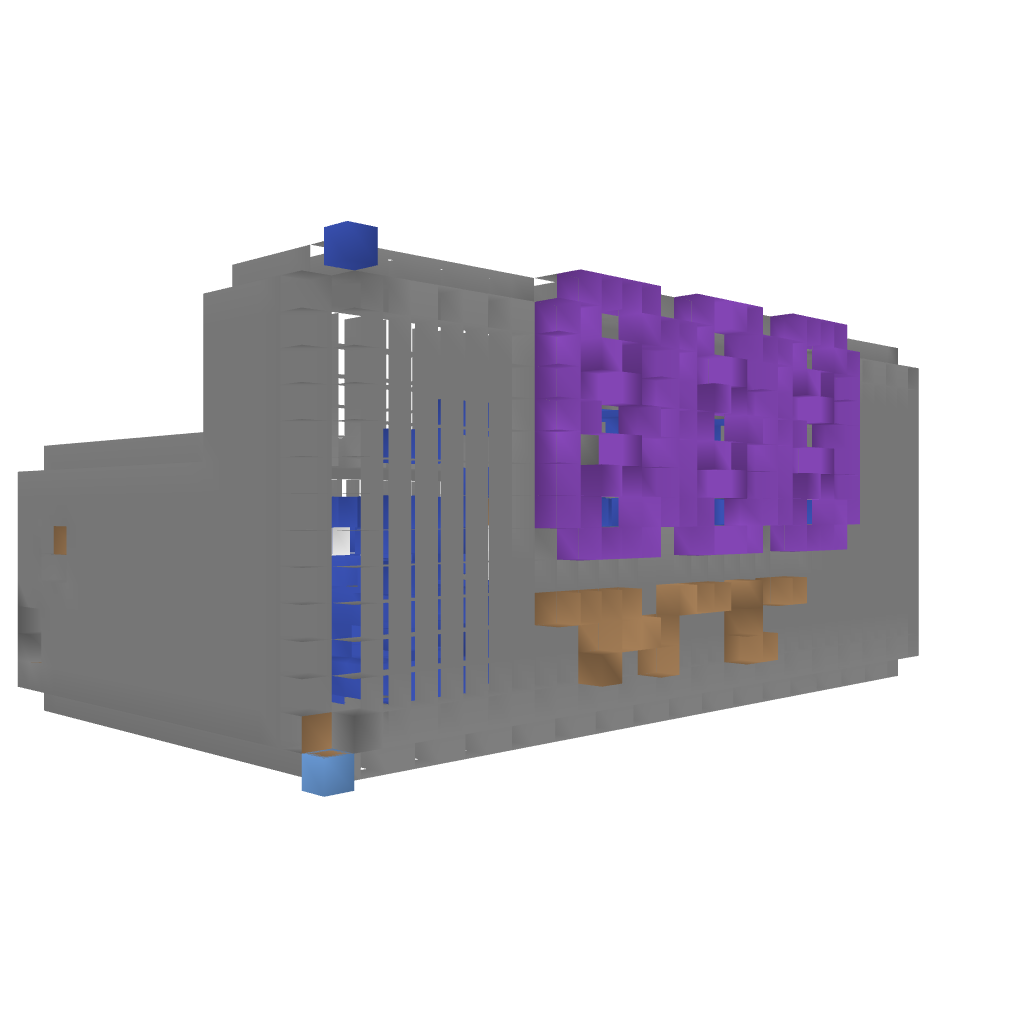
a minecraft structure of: Compact Day Counter bad low quality